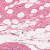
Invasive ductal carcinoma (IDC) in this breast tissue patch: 0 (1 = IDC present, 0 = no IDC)